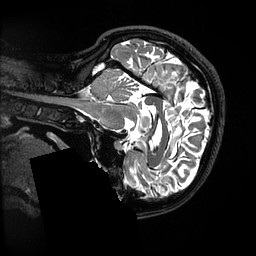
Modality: T2w
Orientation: sagittal
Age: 22
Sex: female
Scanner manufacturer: ge
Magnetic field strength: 3 T
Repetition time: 3.202 s
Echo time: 0.06609 s